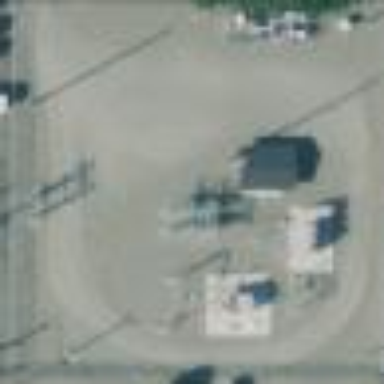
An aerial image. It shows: Distribution level power substation enclosed by fence.